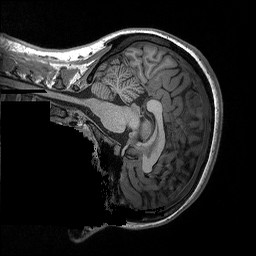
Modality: T1w
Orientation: sagittal
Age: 23
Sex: female
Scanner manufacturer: siemens
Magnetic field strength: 3 T
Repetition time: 2.3 s
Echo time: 0.00298 s